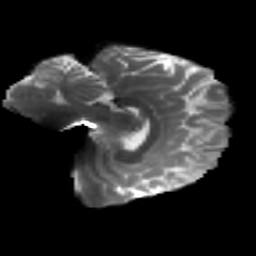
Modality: T2w
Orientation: sagittal
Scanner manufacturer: siemens
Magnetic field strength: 3 T
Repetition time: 4.16 s
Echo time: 0.0806 s